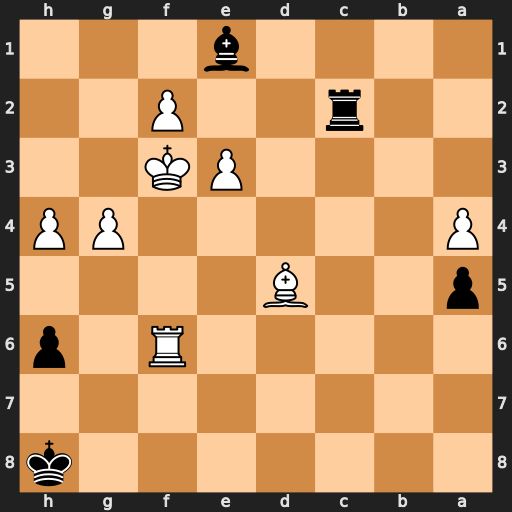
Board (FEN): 7k/8/5R1p/p2B4/P5PP/4PK2/2r2P2/4b3
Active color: b
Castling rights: -
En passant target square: -
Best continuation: Rxf2+ Ke4 Rxf6